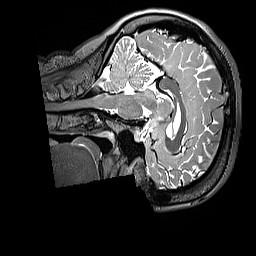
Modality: T2w
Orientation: sagittal
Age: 27
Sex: female
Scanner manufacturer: siemens
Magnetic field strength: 3 T
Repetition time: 3.2 s
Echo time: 0.408 s